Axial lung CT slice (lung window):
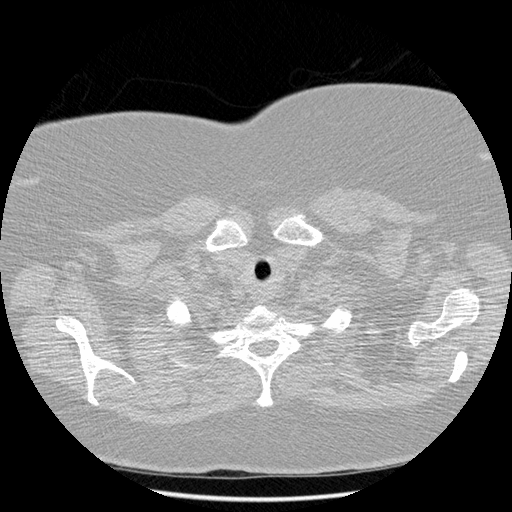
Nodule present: no